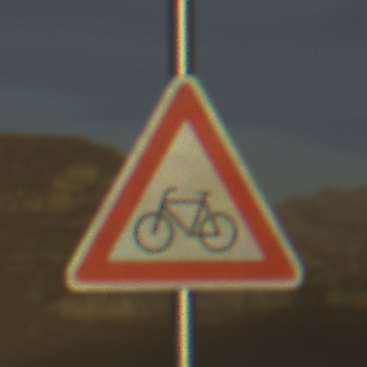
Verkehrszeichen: RadverkehrRechts
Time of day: SunriseSunset
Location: Outdoor (Nature)
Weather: PartlyCloudy
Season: NotSpecified
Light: Natural